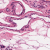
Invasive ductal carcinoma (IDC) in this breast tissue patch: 0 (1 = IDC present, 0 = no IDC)